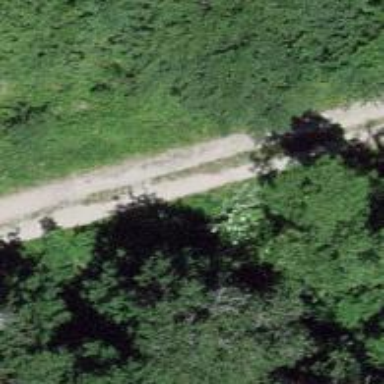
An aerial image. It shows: Track with grade 5 tracktype.